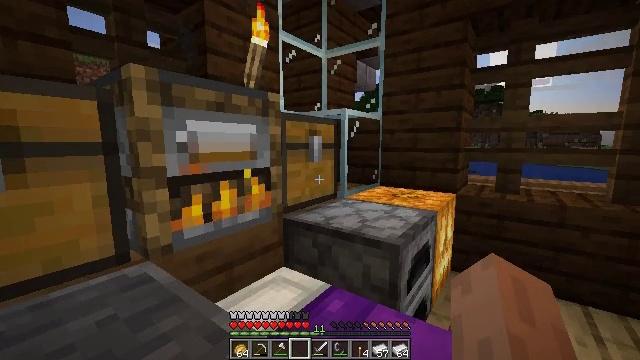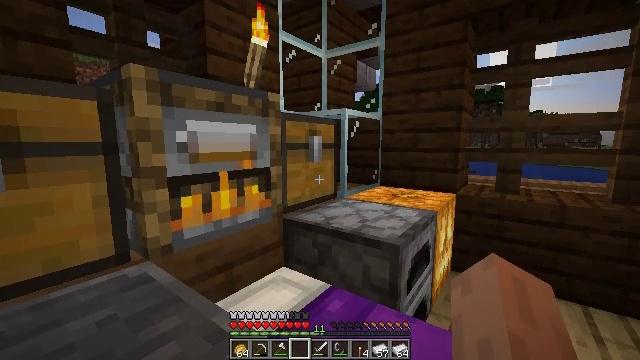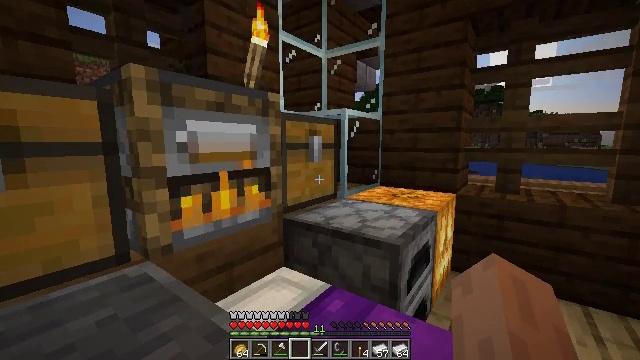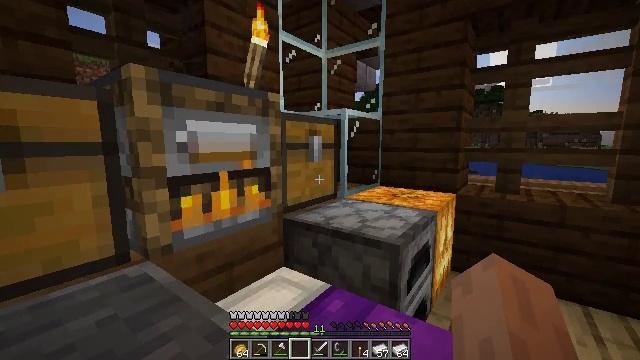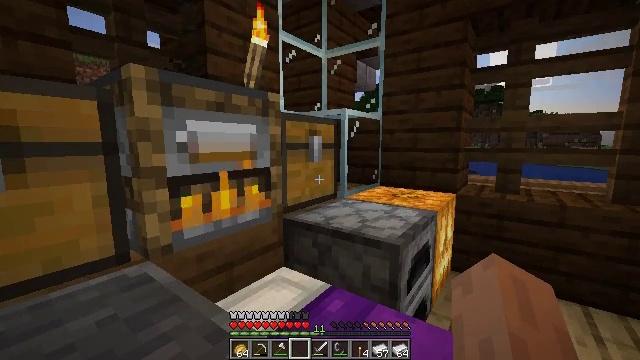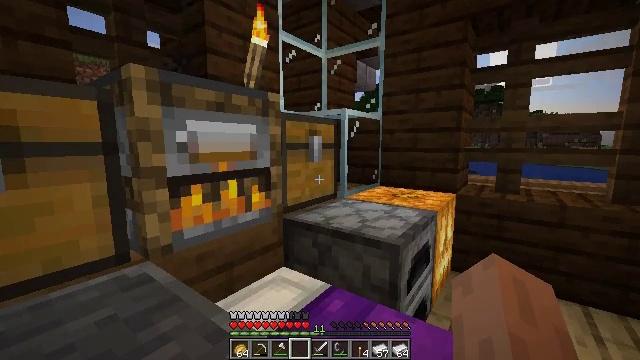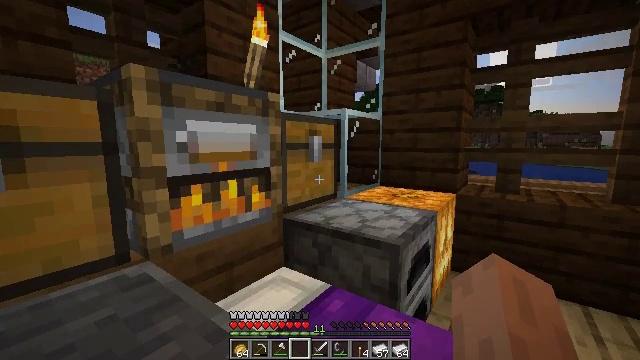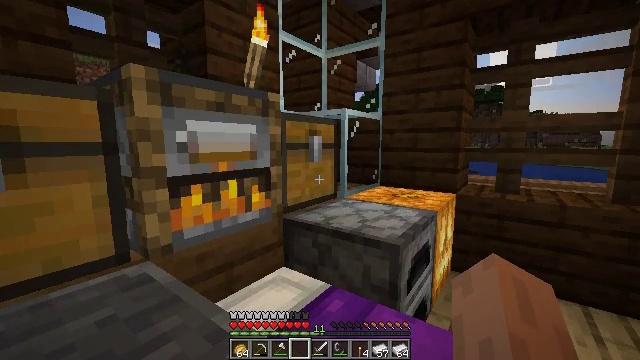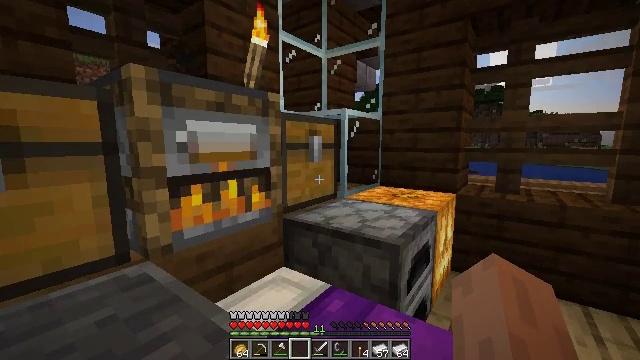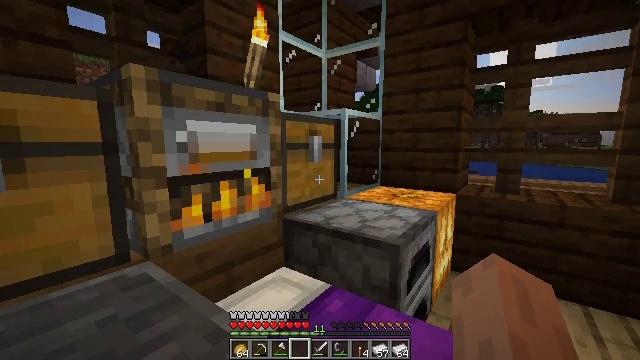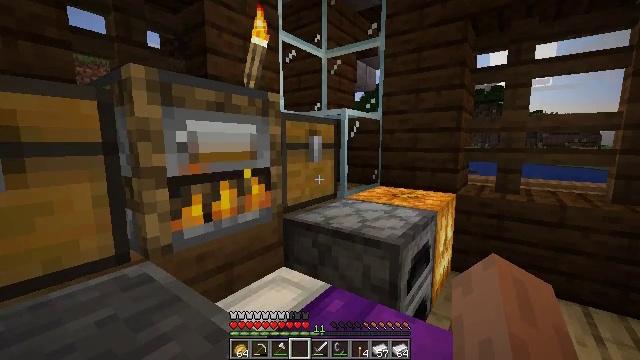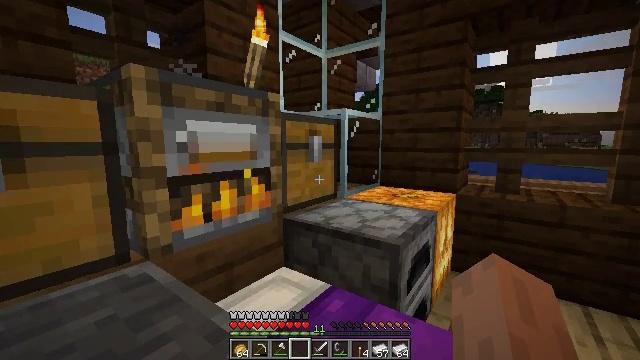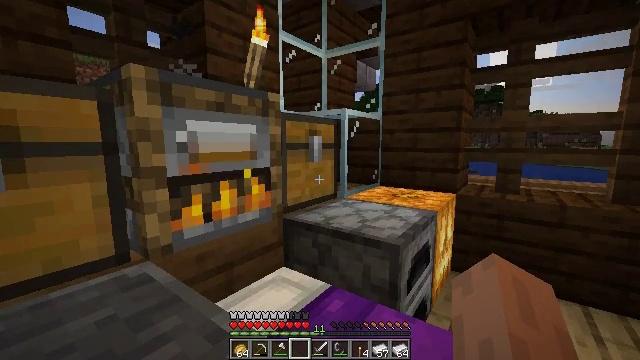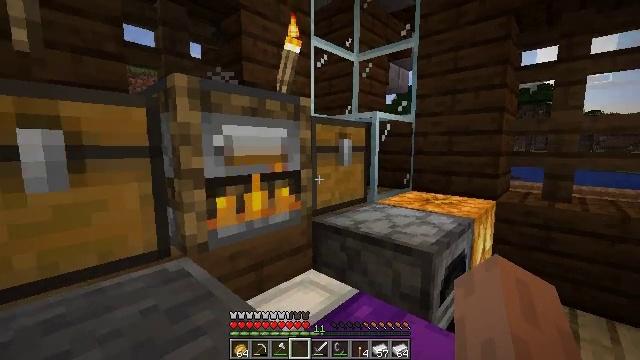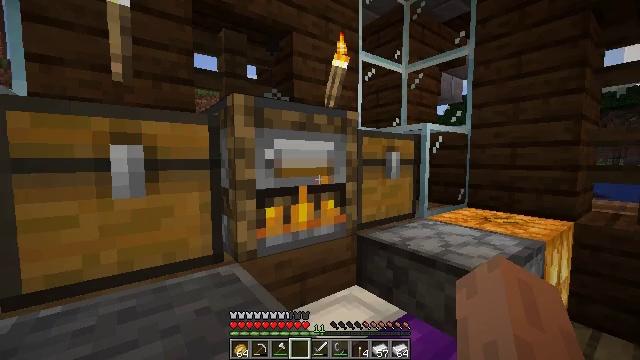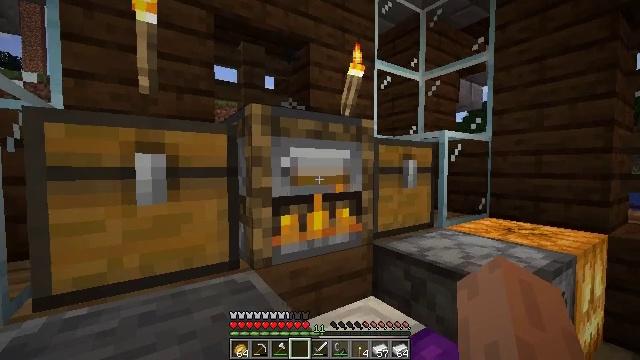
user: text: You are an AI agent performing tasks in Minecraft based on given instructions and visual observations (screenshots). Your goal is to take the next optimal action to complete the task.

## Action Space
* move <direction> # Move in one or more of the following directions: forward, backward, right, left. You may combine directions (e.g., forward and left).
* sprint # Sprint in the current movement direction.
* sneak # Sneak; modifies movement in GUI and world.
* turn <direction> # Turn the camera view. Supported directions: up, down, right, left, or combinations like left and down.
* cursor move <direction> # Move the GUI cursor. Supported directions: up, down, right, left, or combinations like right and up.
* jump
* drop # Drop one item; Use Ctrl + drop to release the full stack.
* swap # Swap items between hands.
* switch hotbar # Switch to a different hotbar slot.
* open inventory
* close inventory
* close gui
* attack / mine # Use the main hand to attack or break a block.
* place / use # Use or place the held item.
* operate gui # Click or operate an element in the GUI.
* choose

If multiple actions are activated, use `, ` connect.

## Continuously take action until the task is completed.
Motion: motion action
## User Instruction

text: Get dirt block.
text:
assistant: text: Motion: no_op
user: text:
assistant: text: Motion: no_op
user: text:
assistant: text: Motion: no_op
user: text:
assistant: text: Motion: no_op
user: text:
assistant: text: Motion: no_op
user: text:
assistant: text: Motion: no_op
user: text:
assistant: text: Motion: no_op
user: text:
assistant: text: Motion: no_op
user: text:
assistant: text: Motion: no_op
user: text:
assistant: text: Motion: no_op
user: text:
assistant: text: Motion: no_op
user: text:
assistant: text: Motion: no_op
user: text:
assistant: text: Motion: turn left
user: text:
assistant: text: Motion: turn left and up
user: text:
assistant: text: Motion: turn left and up
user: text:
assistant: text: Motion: no_op
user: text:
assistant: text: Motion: no_op
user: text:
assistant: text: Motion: no_op
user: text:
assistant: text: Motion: no_op
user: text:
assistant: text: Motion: no_op
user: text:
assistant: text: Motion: no_op
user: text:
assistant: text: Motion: use / place
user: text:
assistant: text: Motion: use / place
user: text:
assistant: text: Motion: use / place
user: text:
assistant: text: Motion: use / place
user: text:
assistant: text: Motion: no_op
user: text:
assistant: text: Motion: open gui
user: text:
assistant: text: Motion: no_op
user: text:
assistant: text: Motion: no_op
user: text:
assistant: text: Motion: no_op